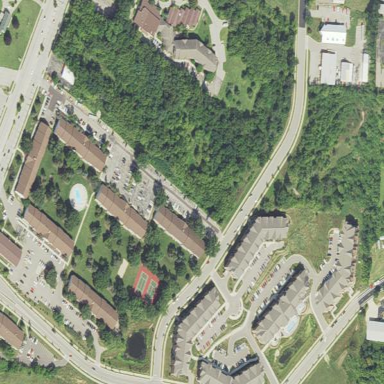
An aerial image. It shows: Residential area with apartments.